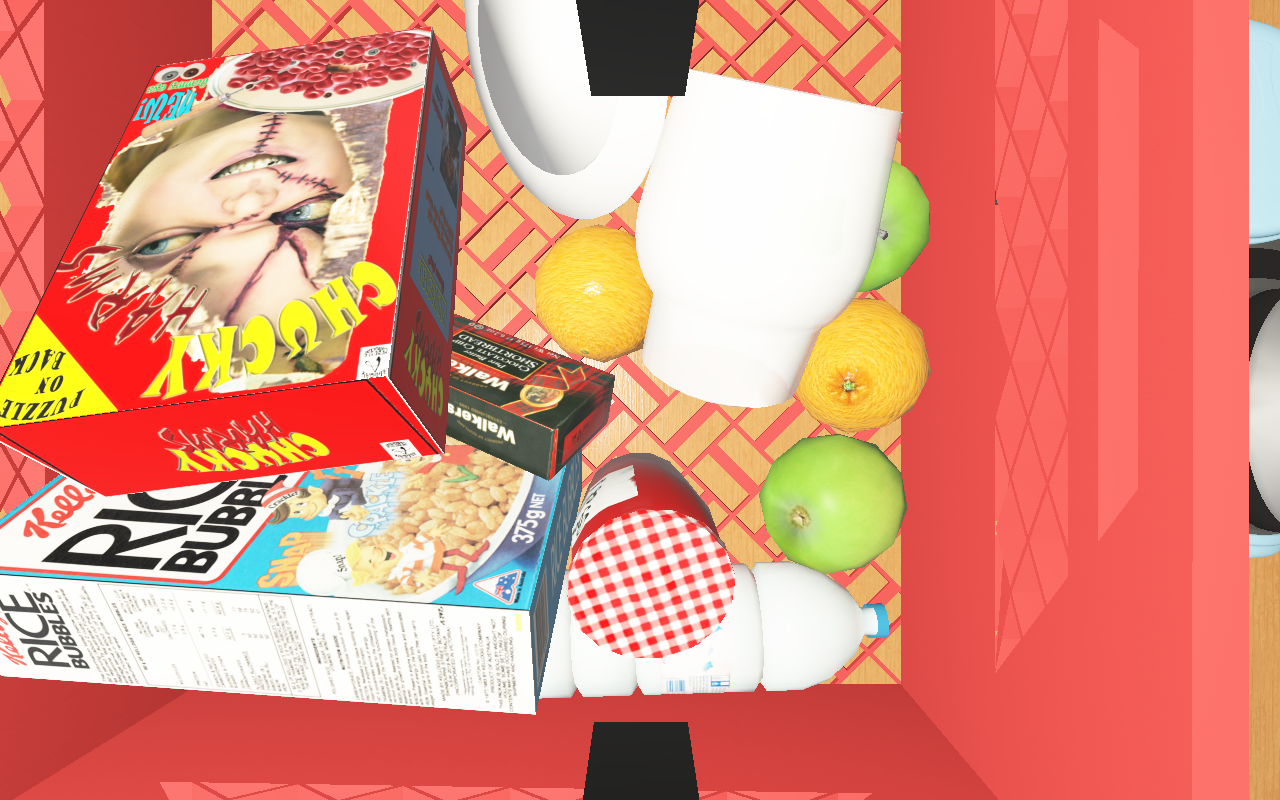
Objects in the scene:
carafe
water bottle
apple
apple
orange
glass
jam jar
cereal box
cereal box